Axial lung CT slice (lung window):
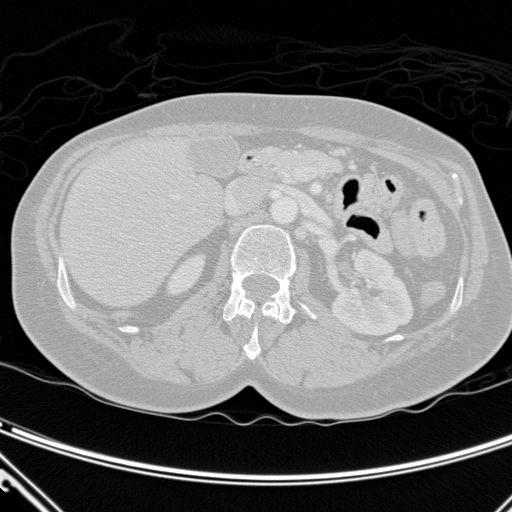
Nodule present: no